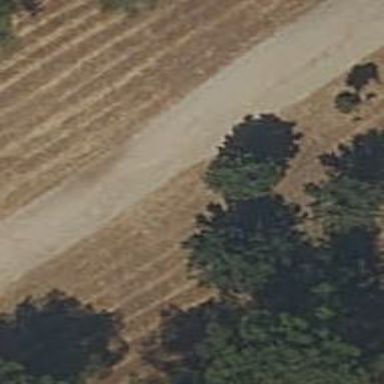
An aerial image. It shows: Track road with ground surface.